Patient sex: M
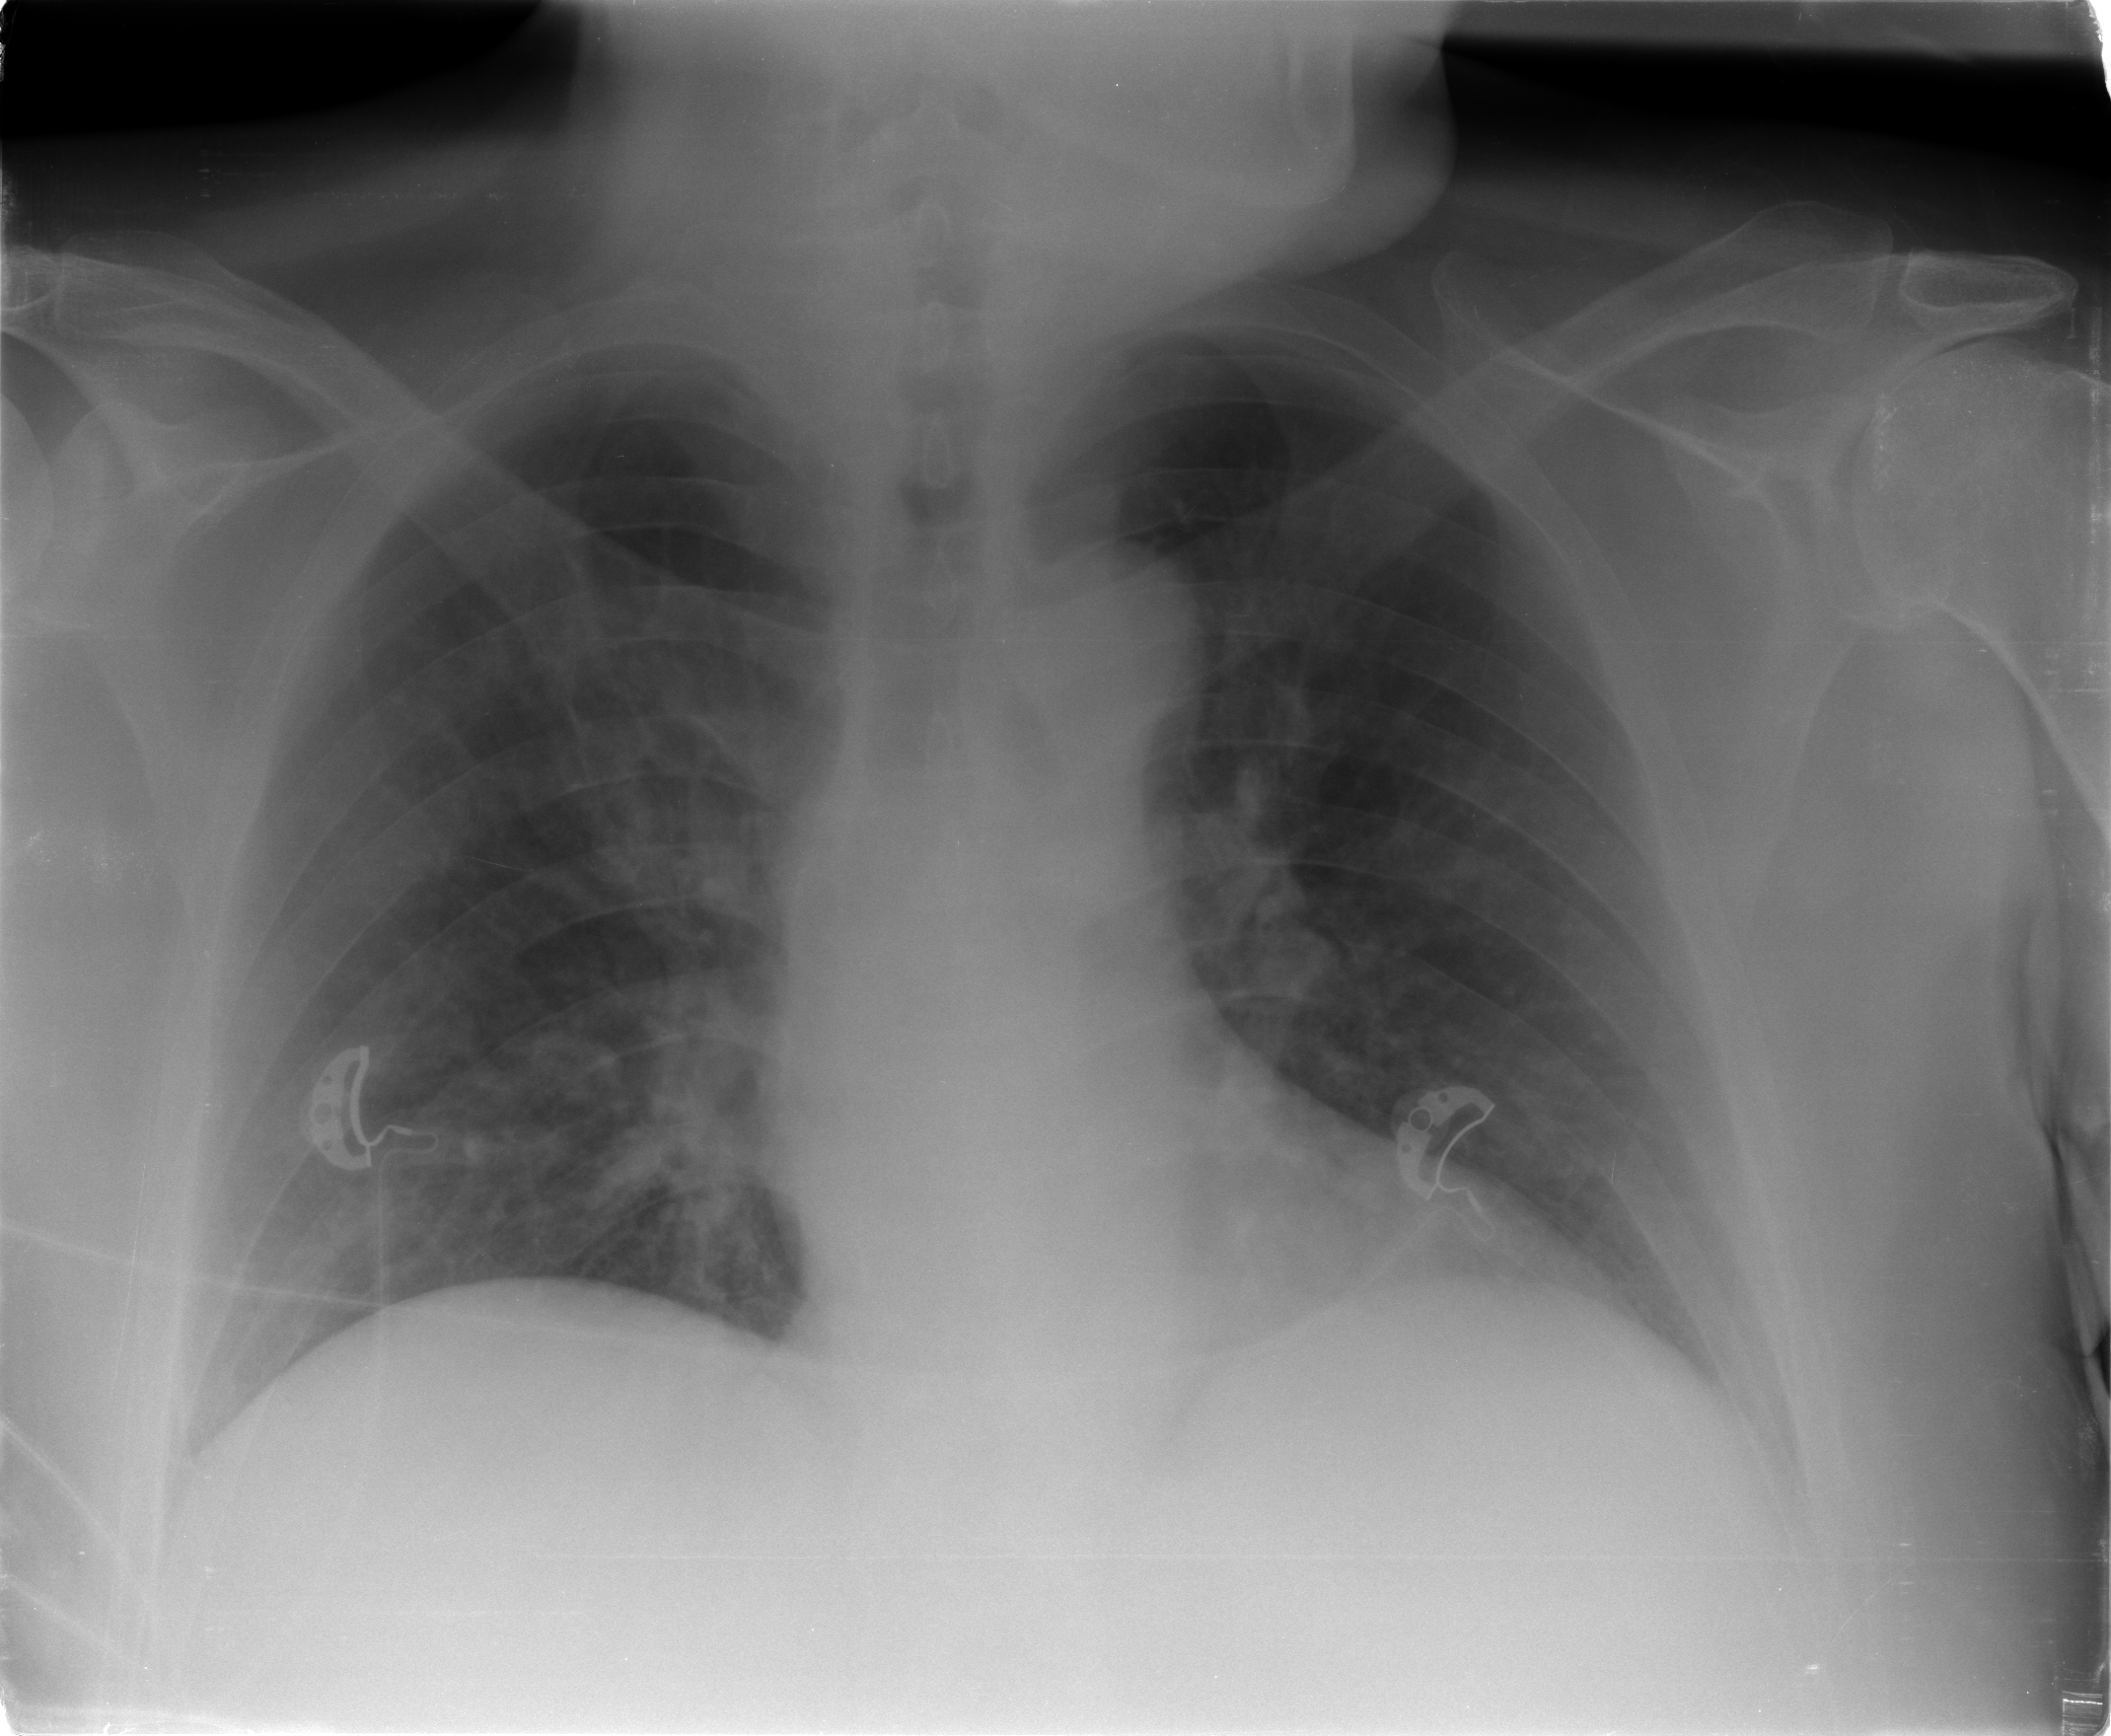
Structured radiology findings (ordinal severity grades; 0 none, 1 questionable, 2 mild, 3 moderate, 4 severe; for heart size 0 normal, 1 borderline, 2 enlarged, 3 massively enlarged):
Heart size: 1
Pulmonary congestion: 2
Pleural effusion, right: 0
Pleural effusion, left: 0
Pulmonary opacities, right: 2
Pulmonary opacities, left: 0
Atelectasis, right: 0
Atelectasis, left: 0